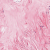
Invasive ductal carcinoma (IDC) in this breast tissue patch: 0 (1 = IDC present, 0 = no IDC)